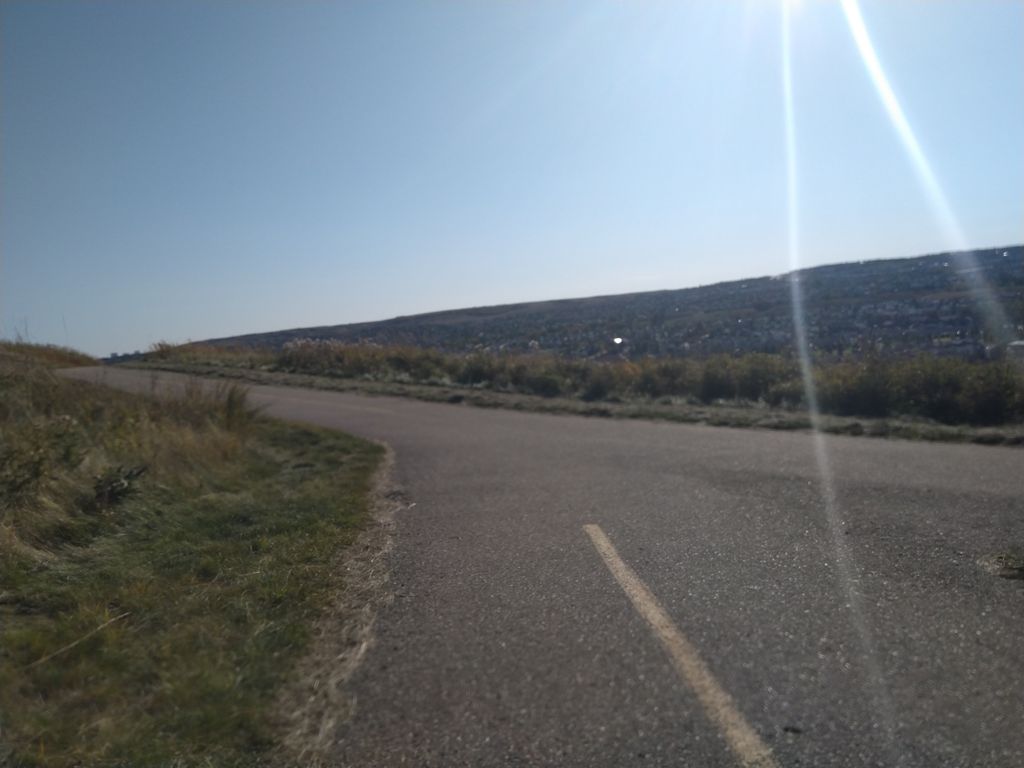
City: calgary